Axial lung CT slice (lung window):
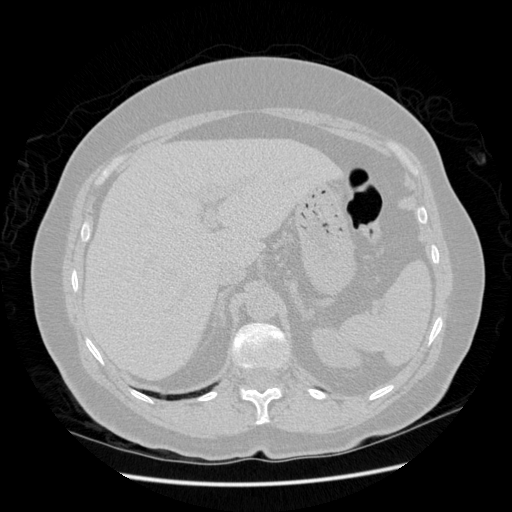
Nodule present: no